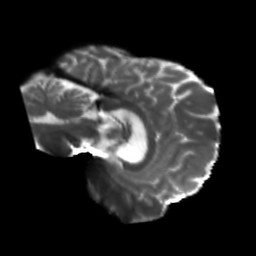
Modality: T2w
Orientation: sagittal
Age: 42
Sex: male
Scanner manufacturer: siemens
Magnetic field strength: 3 T
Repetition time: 5.47 s
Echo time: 0.0854 s